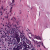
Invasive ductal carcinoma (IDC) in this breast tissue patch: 0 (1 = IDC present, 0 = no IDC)